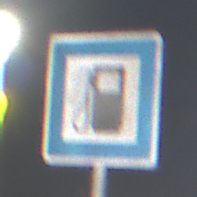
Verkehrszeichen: Tankstelle
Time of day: Night
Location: Outdoor (Urban)
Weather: PartlyCloudy
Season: NotSpecified
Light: Artificial